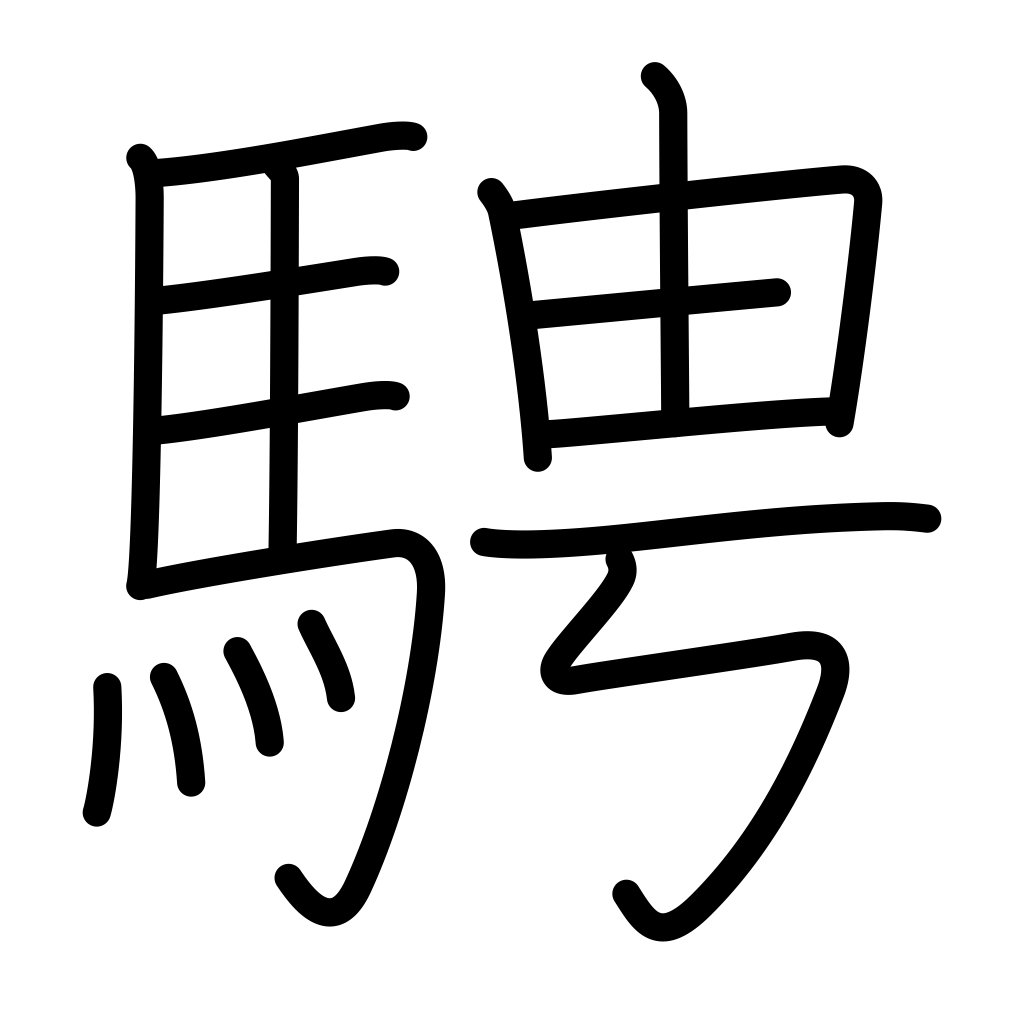
Meaning: run fast, gallop, as one pleases